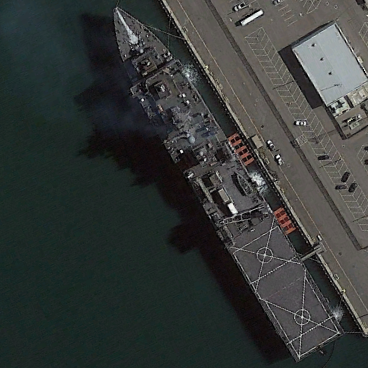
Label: combat